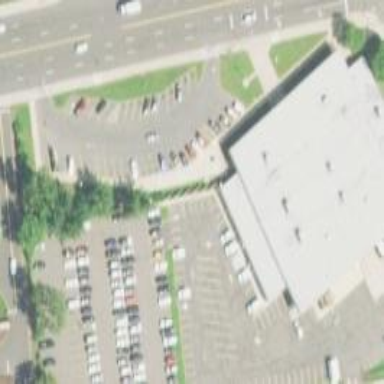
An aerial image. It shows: Civic building that serves as post office.